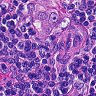
Metastatic tissue present: yes